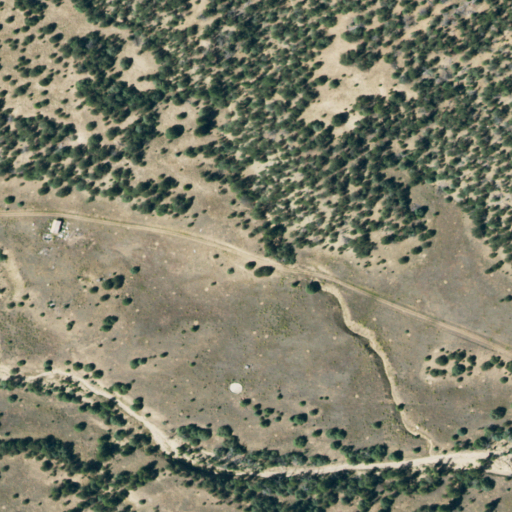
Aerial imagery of valley in Colorado named Caldwell Gulch containing shrub, evergreen forest, and grassland